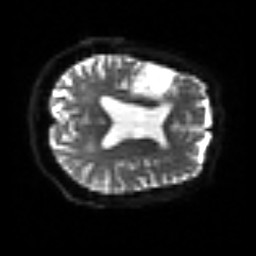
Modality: sbref
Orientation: axial
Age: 76
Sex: female
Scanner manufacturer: siemens
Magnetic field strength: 3 T
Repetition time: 3.2 s
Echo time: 0.081 s